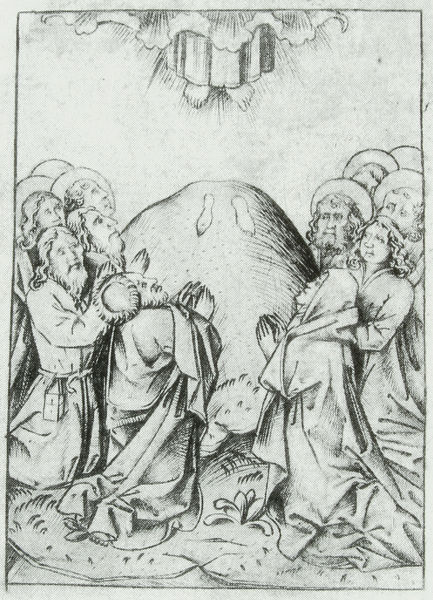
Titel: Himmelfahrt
Künstler: Israhel van Meckenem
Standort: Nürnberg.
Institution: Germanisches Nationalmuseum
Schlagwörter: berg, blätter, fuß, gott, gruppe, himmel, mann, schatten, weiß, wolken, menschen, frau, haar, hüte, kleid, köpfe, männer, schwarz, zeichnung, blick, gras, gürtel, wiese, wolke, bart, bärte, gesichter, arme, bibel, falten, gesicht, johannes, kleidung, lang, mensch, rahmen, stein, hände, hügel, natur, boden, gewand, haare, mantel, strick, gewänder, blatt, pflanze, locken, umrandung, engel, füße, holzschnitt, papier, zwei, stab, spuren, grafik, graphik, linien, rand, gefaltet, kopftuch, schattens, zehen, striche, village, rechteck, religion, strahlen, schweben, druck, schwarz-weiss, druckgrafik, radierung, stich, blanc, noir, knien, mäntel, beten, gebet, heiligenschein, begräbnis, gefaltete hände, nimbus, christus, jesus, jesus christus, gut, schloß, christlich, knieend, kniend, betende, knieen, priester, mönch, mönche, umhänge, büschel, drapé, gurt, heilige, mantelö, jünger, stiche, maria, kupferstich, magdalena, anbetung, betend, gravure, petrus, ciel, abdruck, sakral, schwar, ikone, auferstehung, aureole, christi, himmelfahrt, montagne, tonsur, vierge, stifter, nuage, fußspuren, heiligenscheine, rocher, apostel, pfingsten, wunder, erstaunen, passion, judas, miracle, gens, nimben, tich, drucks, gesetzestafeln, andreas, christud, pied, jakobus, simon, paulus, sainte, gethsemane, sinai, getsemane, animal, dekalog, fussabdruck, fussabdrücke, laerne, ppflanze, personnes, saints, apparition, bettend, cheveaux, foi, abrücke, chriustus, auréoles, christihimmelfahrt, fußabtritt, beten fußabdrücke, marque, marques, holy, rester